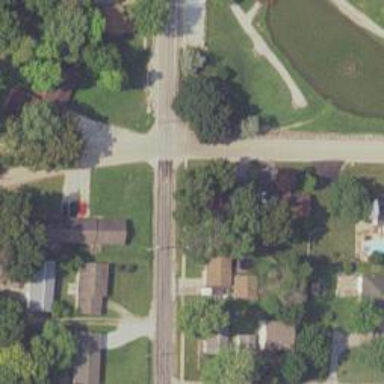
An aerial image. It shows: Residential road with asphalt surface and sidewalk on the left side.